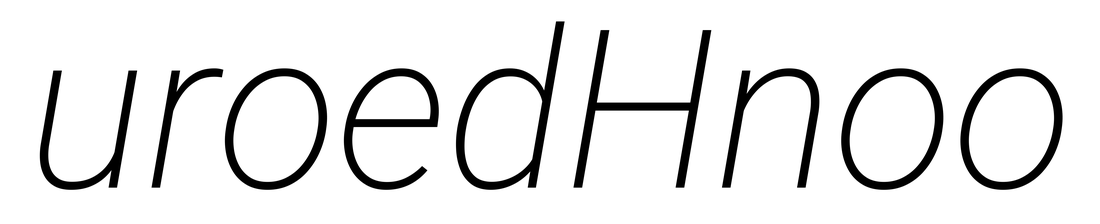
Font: Roboto-Italic_ExtraLight_Italic